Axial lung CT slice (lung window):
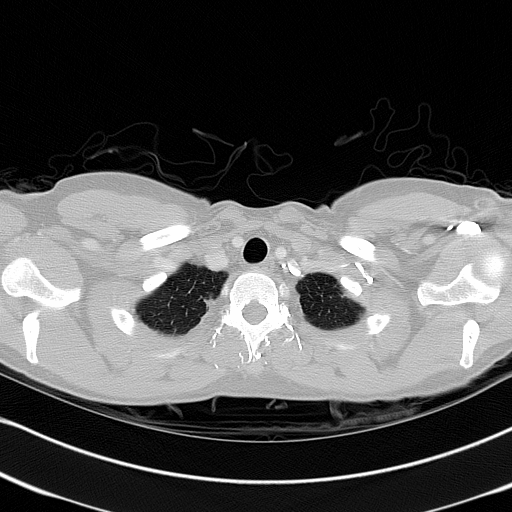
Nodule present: no